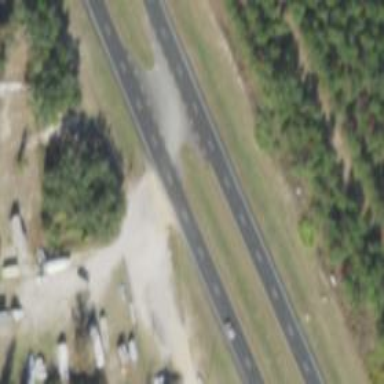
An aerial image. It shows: Asphalt trunk link road.